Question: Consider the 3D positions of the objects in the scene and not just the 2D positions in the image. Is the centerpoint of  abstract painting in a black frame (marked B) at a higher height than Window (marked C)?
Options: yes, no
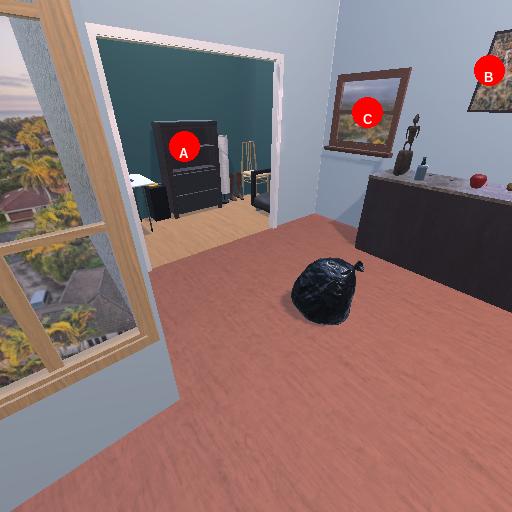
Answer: yes